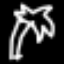
Label: palm tree